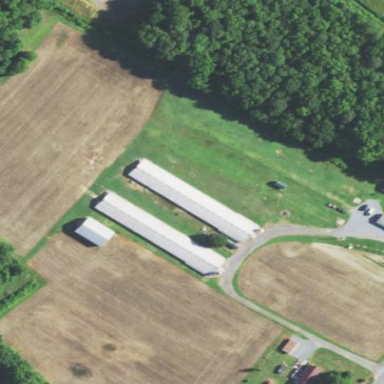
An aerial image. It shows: Farmyard area.